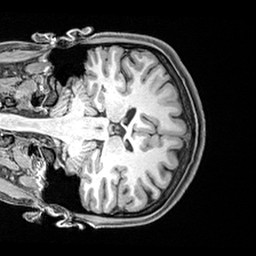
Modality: T1w
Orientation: coronal
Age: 22
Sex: female
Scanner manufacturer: siemens
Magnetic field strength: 3 T
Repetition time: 2.4 s
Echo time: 0.00217 s